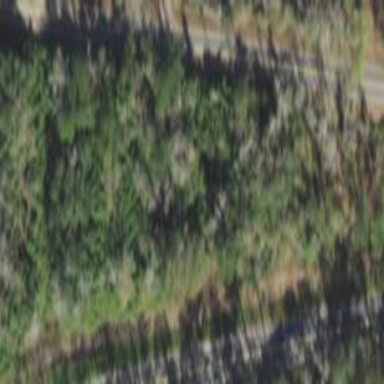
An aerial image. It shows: Mixed woodland area with various types of leaves.